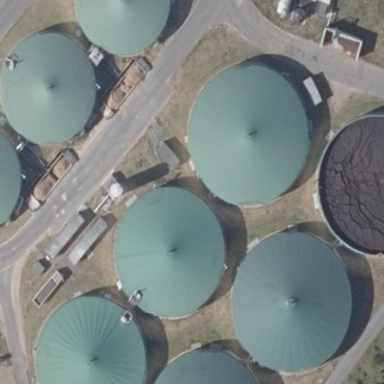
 possibly containing generator. It is identified as covered reservoir."